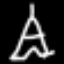
Label: The Eiffel Tower